You are looking at the short-time Fourier spectrogram of a bearing's acceleration signal. Based on the visible evidence, which condition applies: normal, inner_race, outer_race, ball?
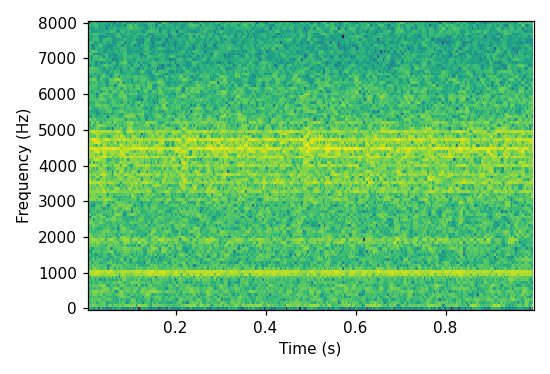
Answer: outer_race